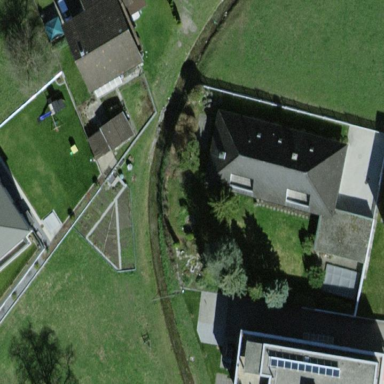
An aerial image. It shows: Detached building.